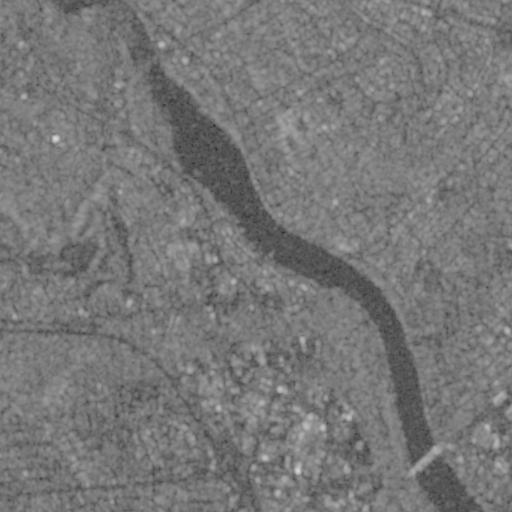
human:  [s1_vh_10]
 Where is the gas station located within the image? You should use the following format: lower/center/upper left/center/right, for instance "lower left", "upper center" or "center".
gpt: The gas station is located in the upper center of the image.
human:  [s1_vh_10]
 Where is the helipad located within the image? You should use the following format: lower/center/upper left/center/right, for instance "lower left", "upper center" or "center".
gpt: The helipad is located in the lower center of the image.
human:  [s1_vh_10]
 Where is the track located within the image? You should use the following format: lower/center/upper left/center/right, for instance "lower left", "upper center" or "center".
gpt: The track is located in the lower left of the image.
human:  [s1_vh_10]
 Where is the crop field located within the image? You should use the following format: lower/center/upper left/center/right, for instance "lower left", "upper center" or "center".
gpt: There is no crop field in the image.

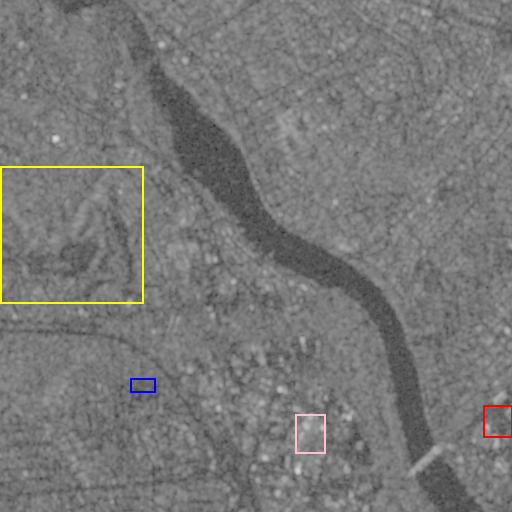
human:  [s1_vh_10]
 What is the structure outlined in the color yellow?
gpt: The structure outlined in yellow is a park.
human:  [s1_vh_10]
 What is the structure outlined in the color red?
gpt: The structure outlined in red is a parking lot.
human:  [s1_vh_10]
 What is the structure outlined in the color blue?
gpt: The structure outlined in blue is a track.
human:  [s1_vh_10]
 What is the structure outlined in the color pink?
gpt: The structure outlined in pink is a building.
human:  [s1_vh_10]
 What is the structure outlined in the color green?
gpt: There is no green outline.